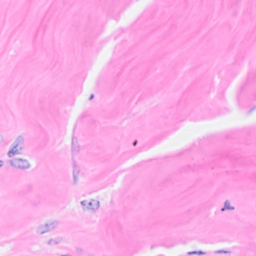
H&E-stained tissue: Breast